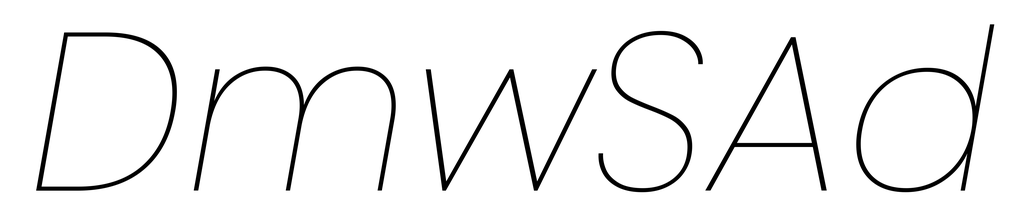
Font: Poppins-ThinItalic